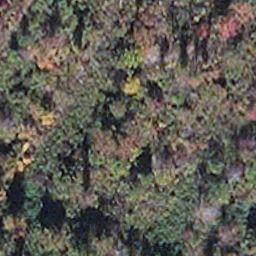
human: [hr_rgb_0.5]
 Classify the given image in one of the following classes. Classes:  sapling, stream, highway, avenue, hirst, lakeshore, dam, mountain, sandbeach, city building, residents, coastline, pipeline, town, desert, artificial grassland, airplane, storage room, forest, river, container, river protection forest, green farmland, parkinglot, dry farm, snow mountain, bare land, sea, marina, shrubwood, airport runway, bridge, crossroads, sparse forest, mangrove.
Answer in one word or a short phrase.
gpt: mangrove